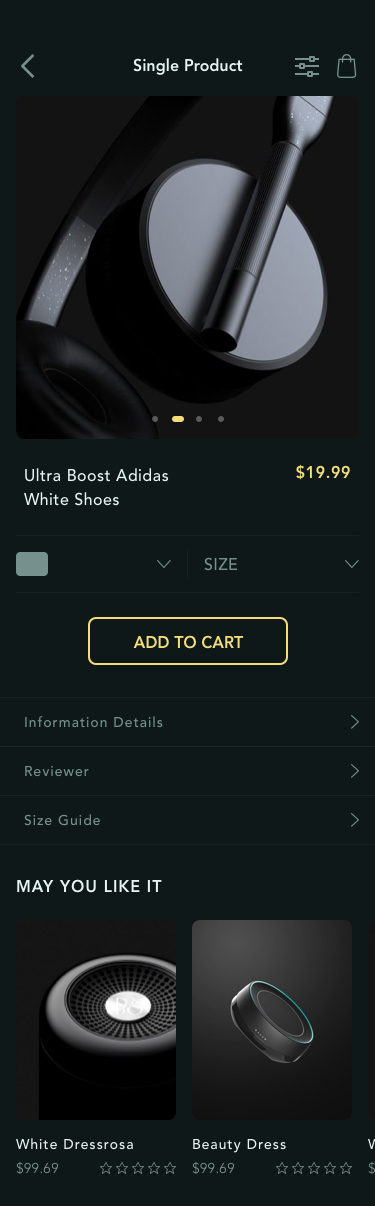
Text in this UI design:
May you like it
Information Details
Reviewer
Size Guide
Size
Ultra Boost Adidas White Shoes
$19.99